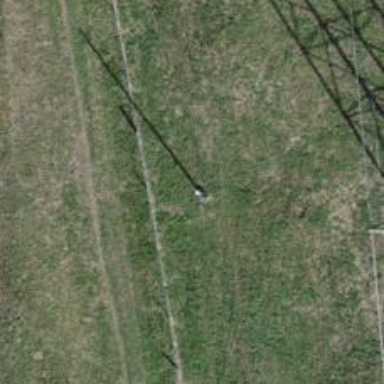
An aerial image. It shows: Minor power line.